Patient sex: M
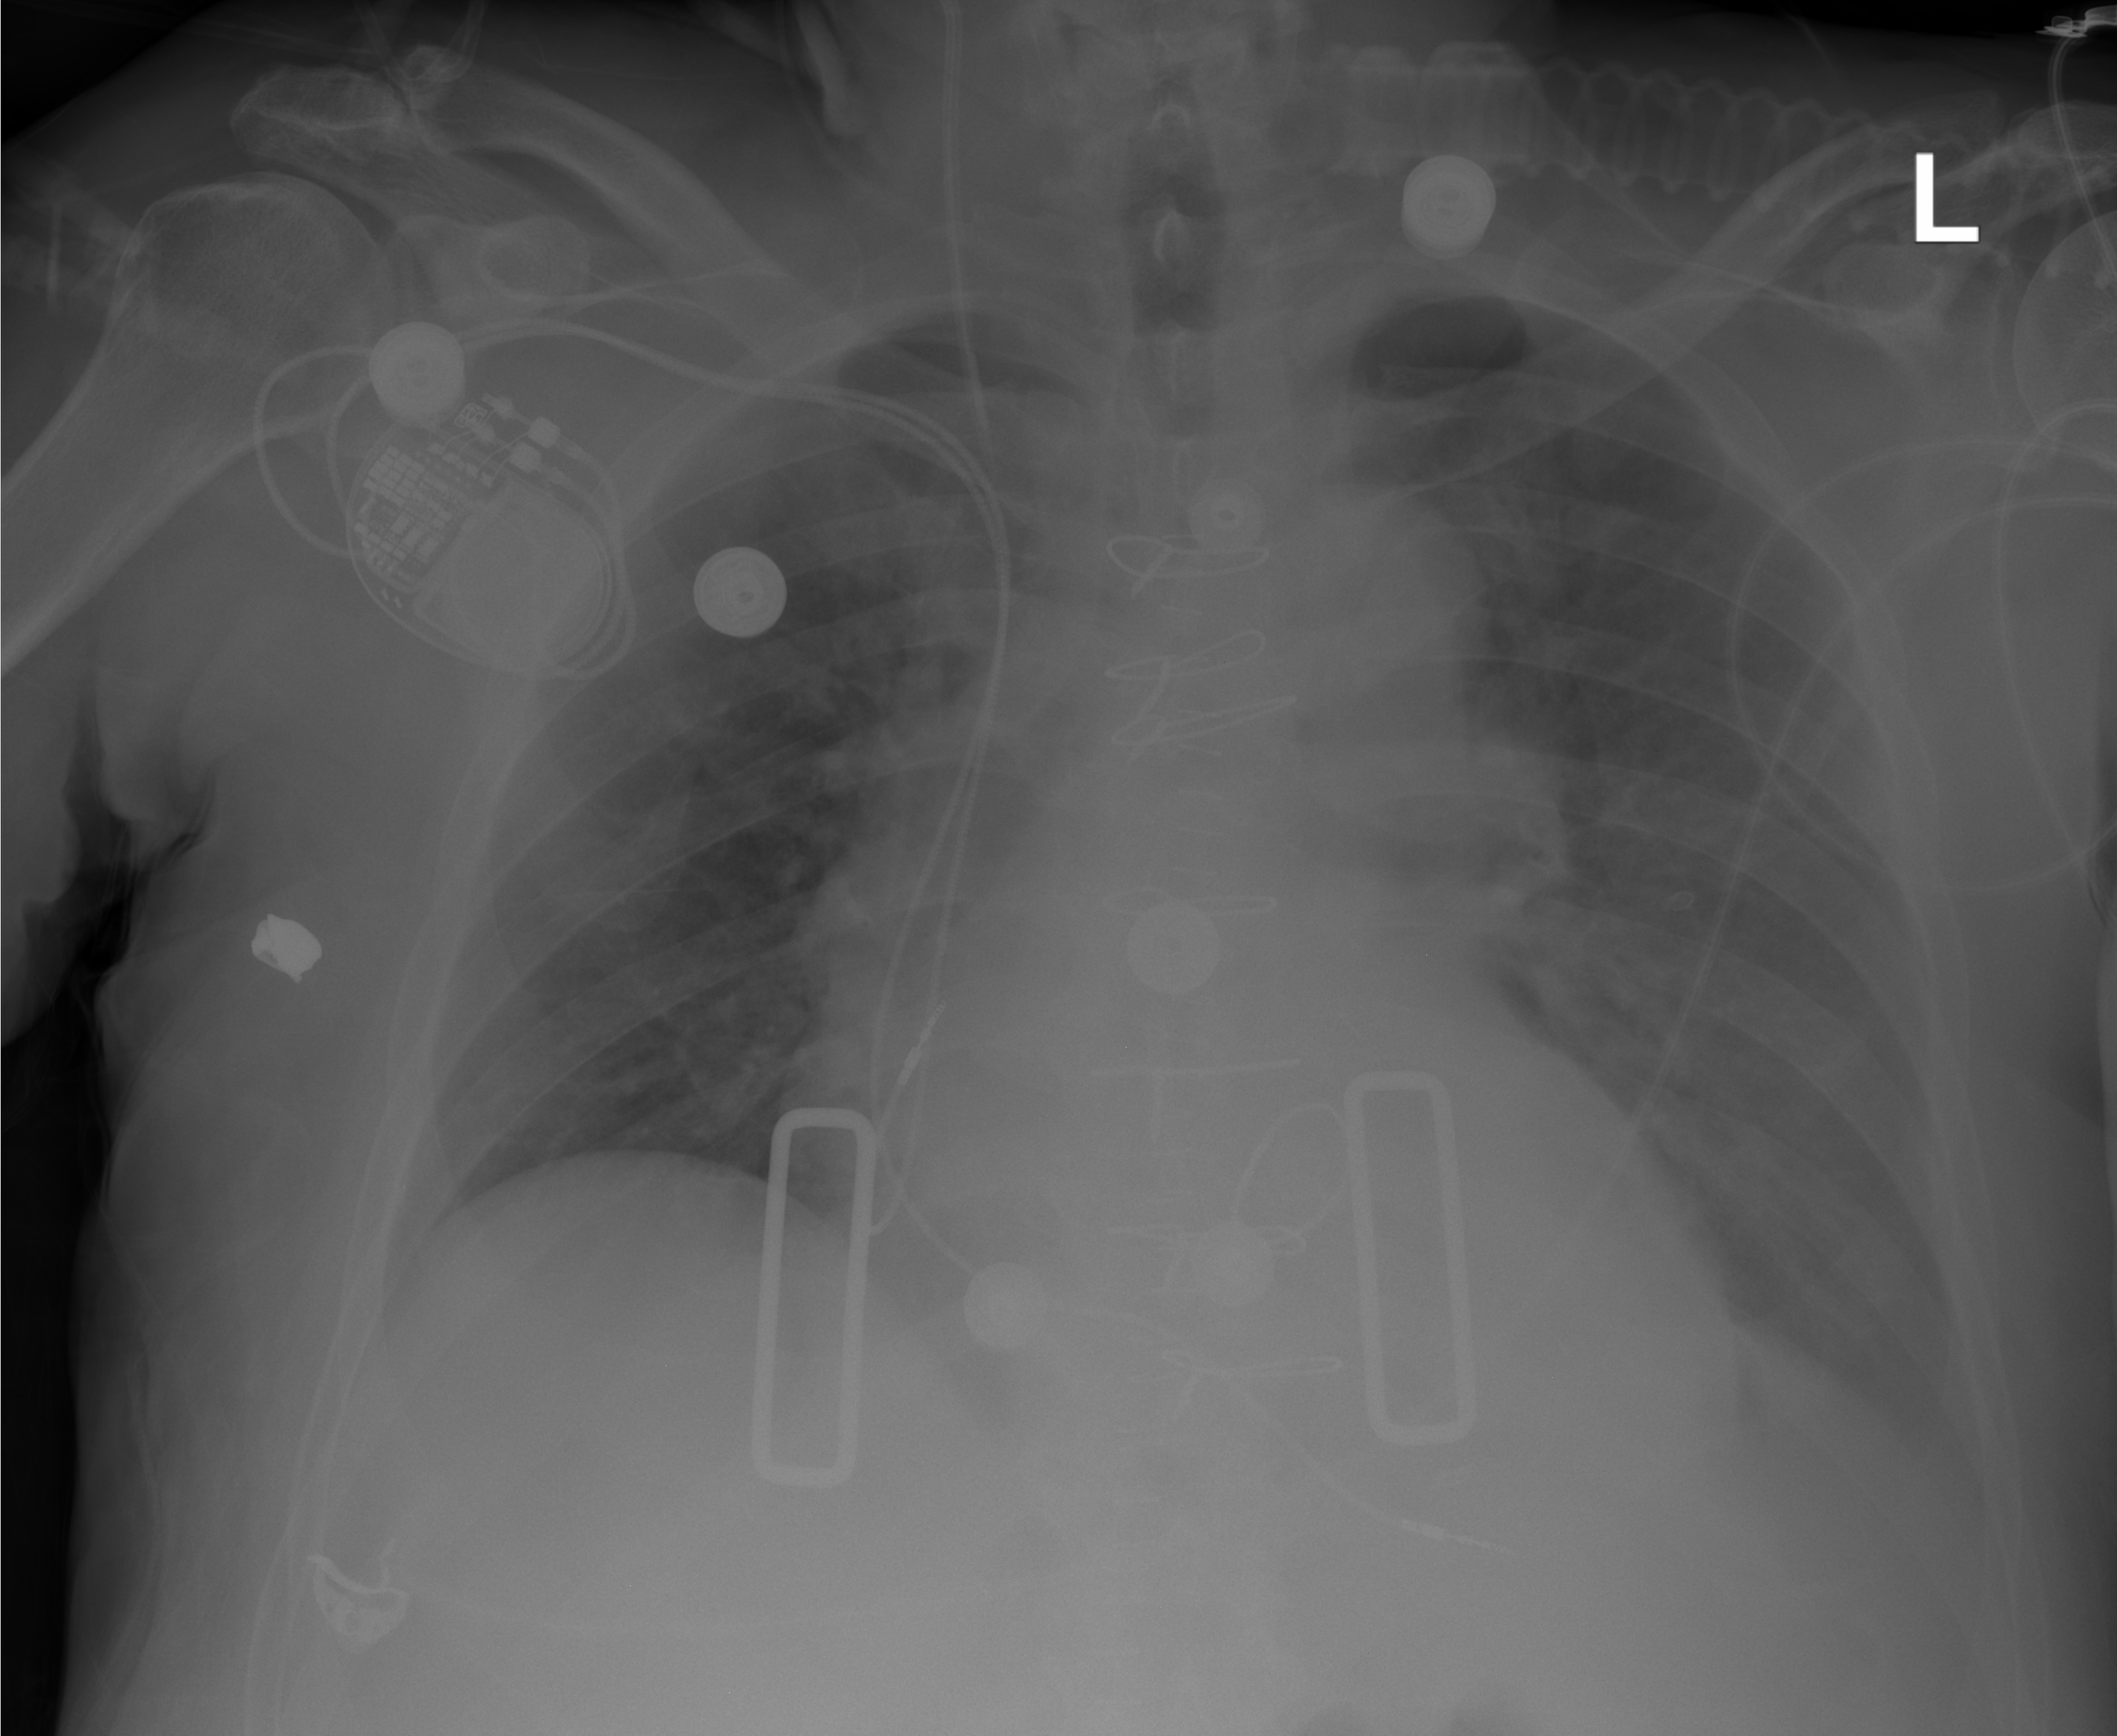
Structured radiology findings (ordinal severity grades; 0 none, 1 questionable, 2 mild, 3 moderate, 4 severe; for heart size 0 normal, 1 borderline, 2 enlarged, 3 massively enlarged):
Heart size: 0
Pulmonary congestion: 2
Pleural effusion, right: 0
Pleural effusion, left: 2
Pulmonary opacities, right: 0
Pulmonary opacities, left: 0
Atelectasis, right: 1
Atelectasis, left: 1